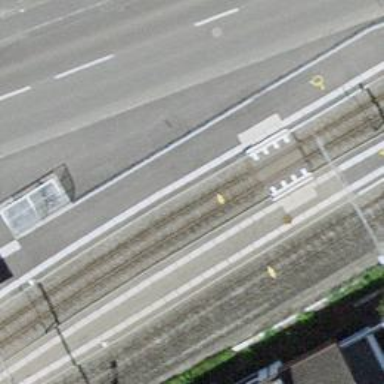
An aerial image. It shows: Public transport stop position.